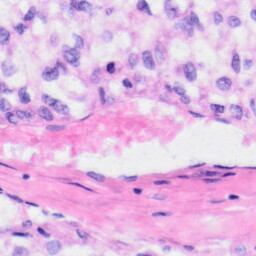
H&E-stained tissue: Liver